Interaction volume radius: 5 \u00c5
Interaction volume height: 40 \u00c5
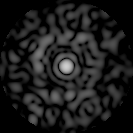
Disorder parameter: 0.8715